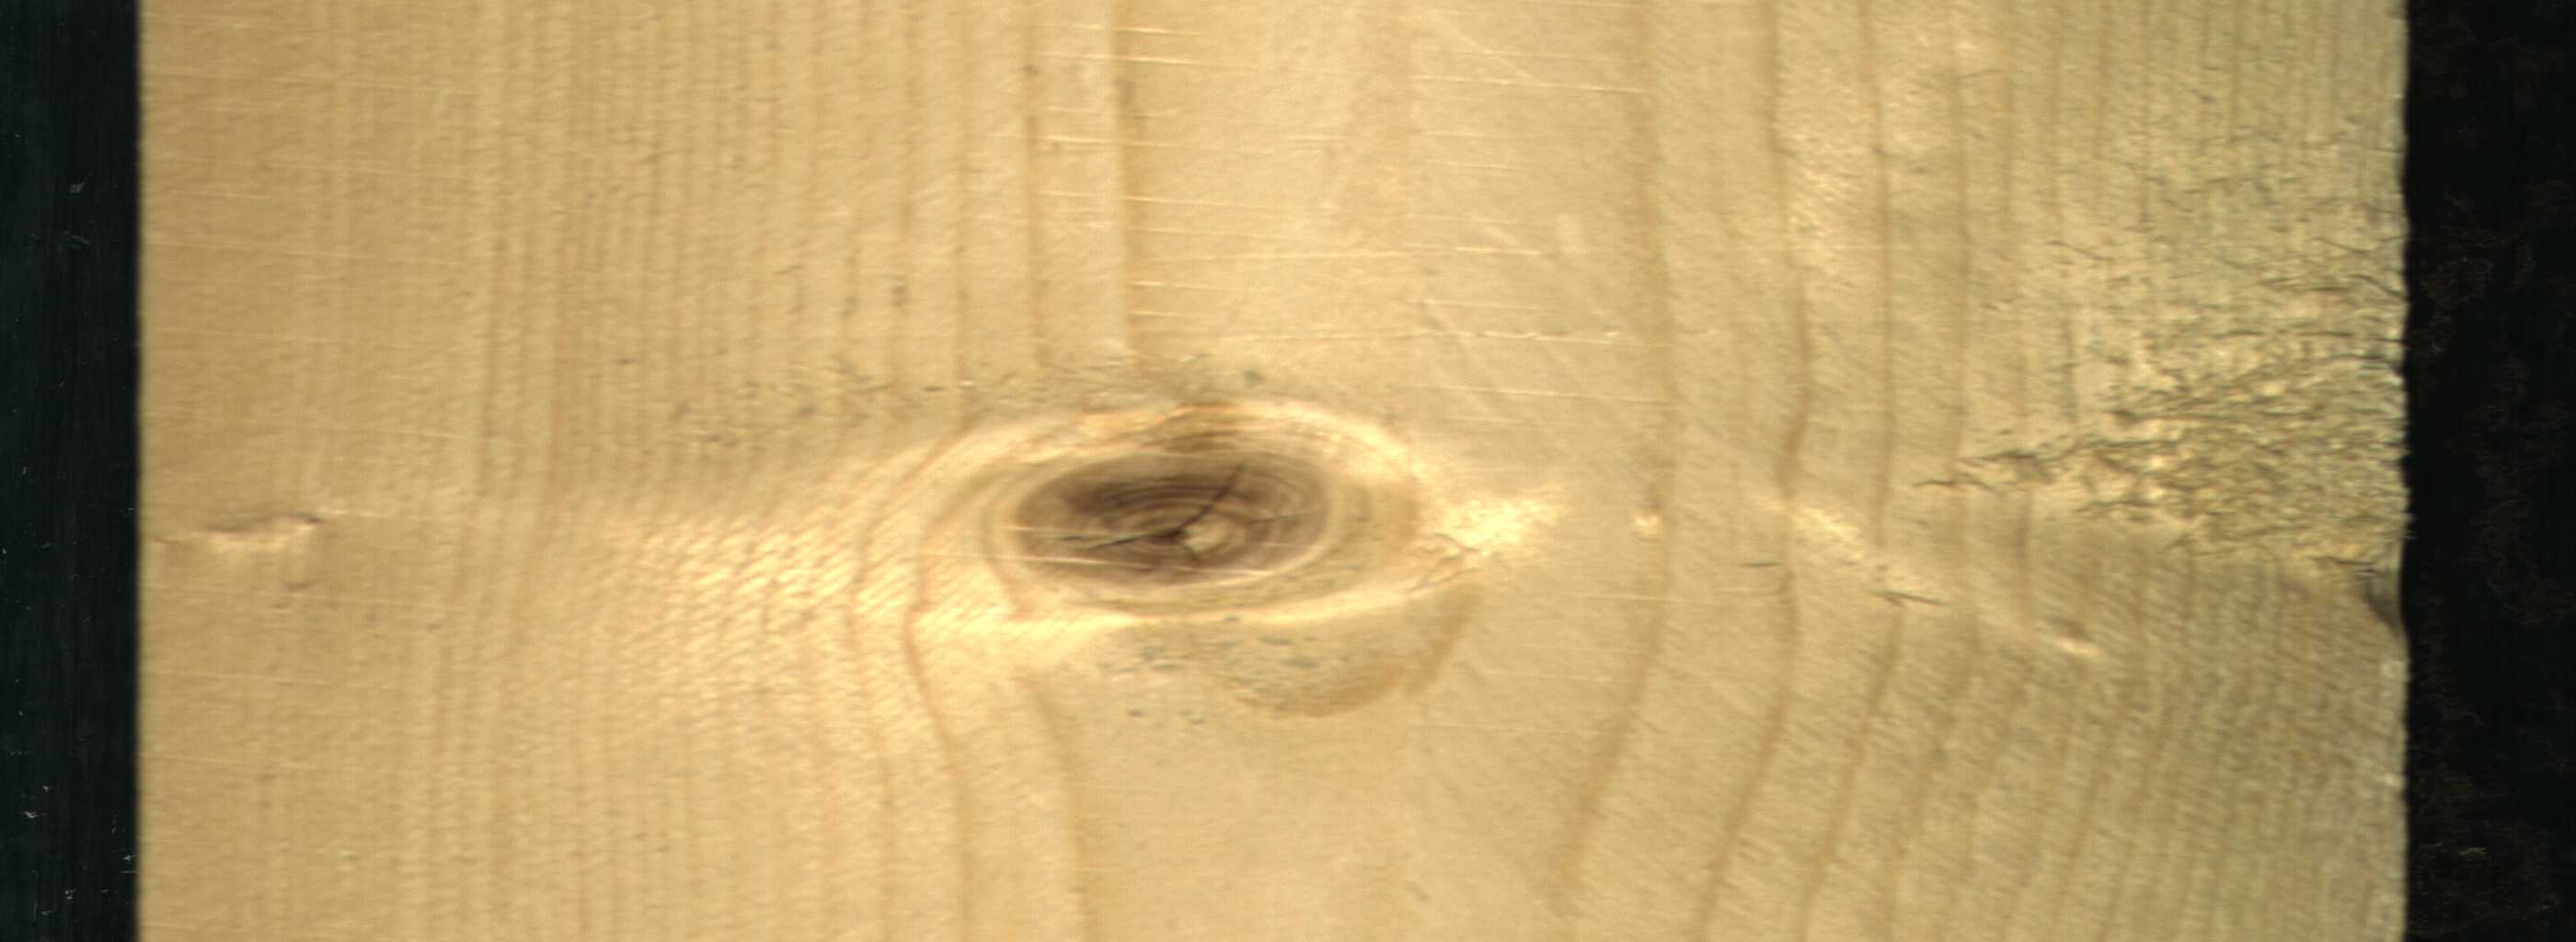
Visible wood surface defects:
knot_with_crack